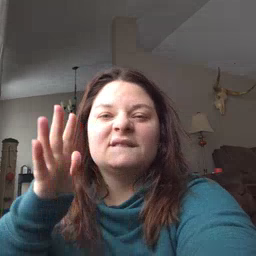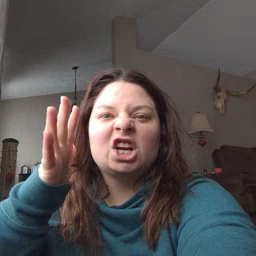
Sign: finish